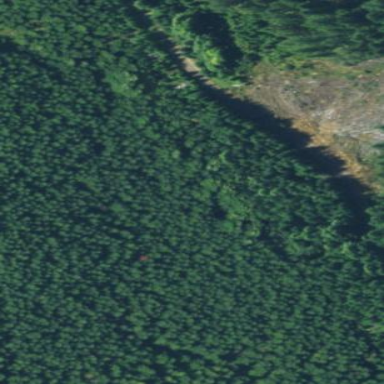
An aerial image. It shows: Clearcut area created by human activity.